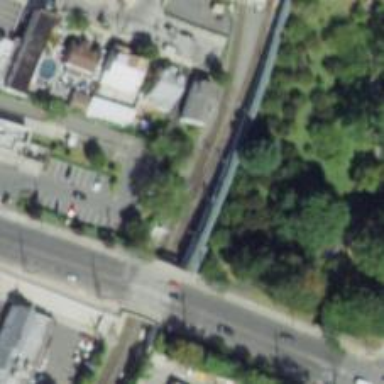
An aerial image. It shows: Light rail electrified with contact line.